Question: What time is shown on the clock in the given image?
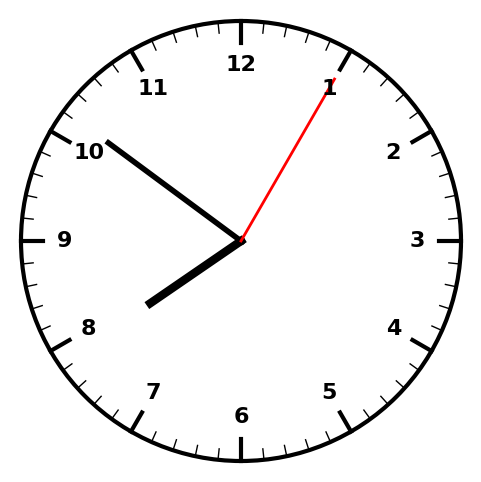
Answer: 07:51:05